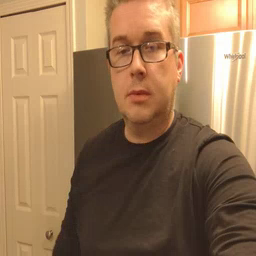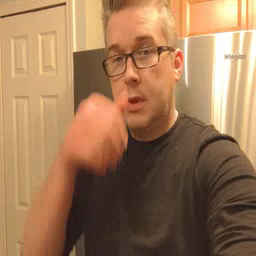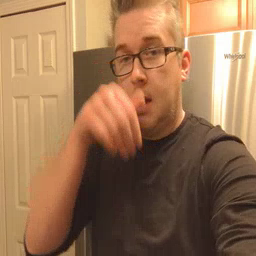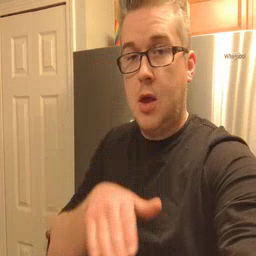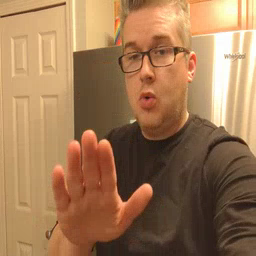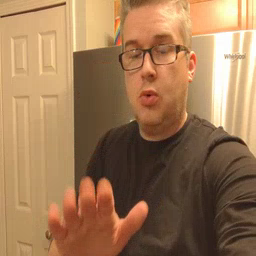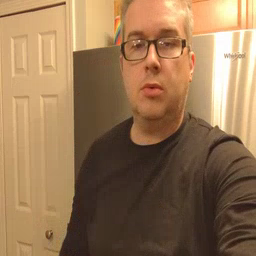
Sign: elephant